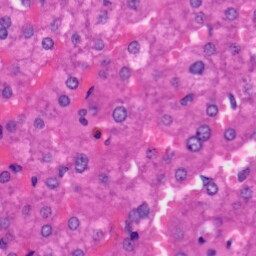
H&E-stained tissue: Liver